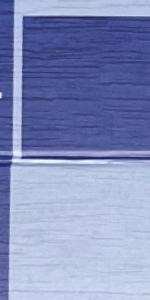
Label: Empty